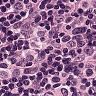
Metastatic tissue present: yes